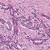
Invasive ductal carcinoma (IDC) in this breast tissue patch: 1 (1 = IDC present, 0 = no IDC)